Field crop: maize
Growth stage: 2
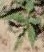
Species: atriplex